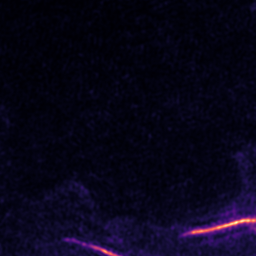
Label: Super-resolution Microtubules image